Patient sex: M
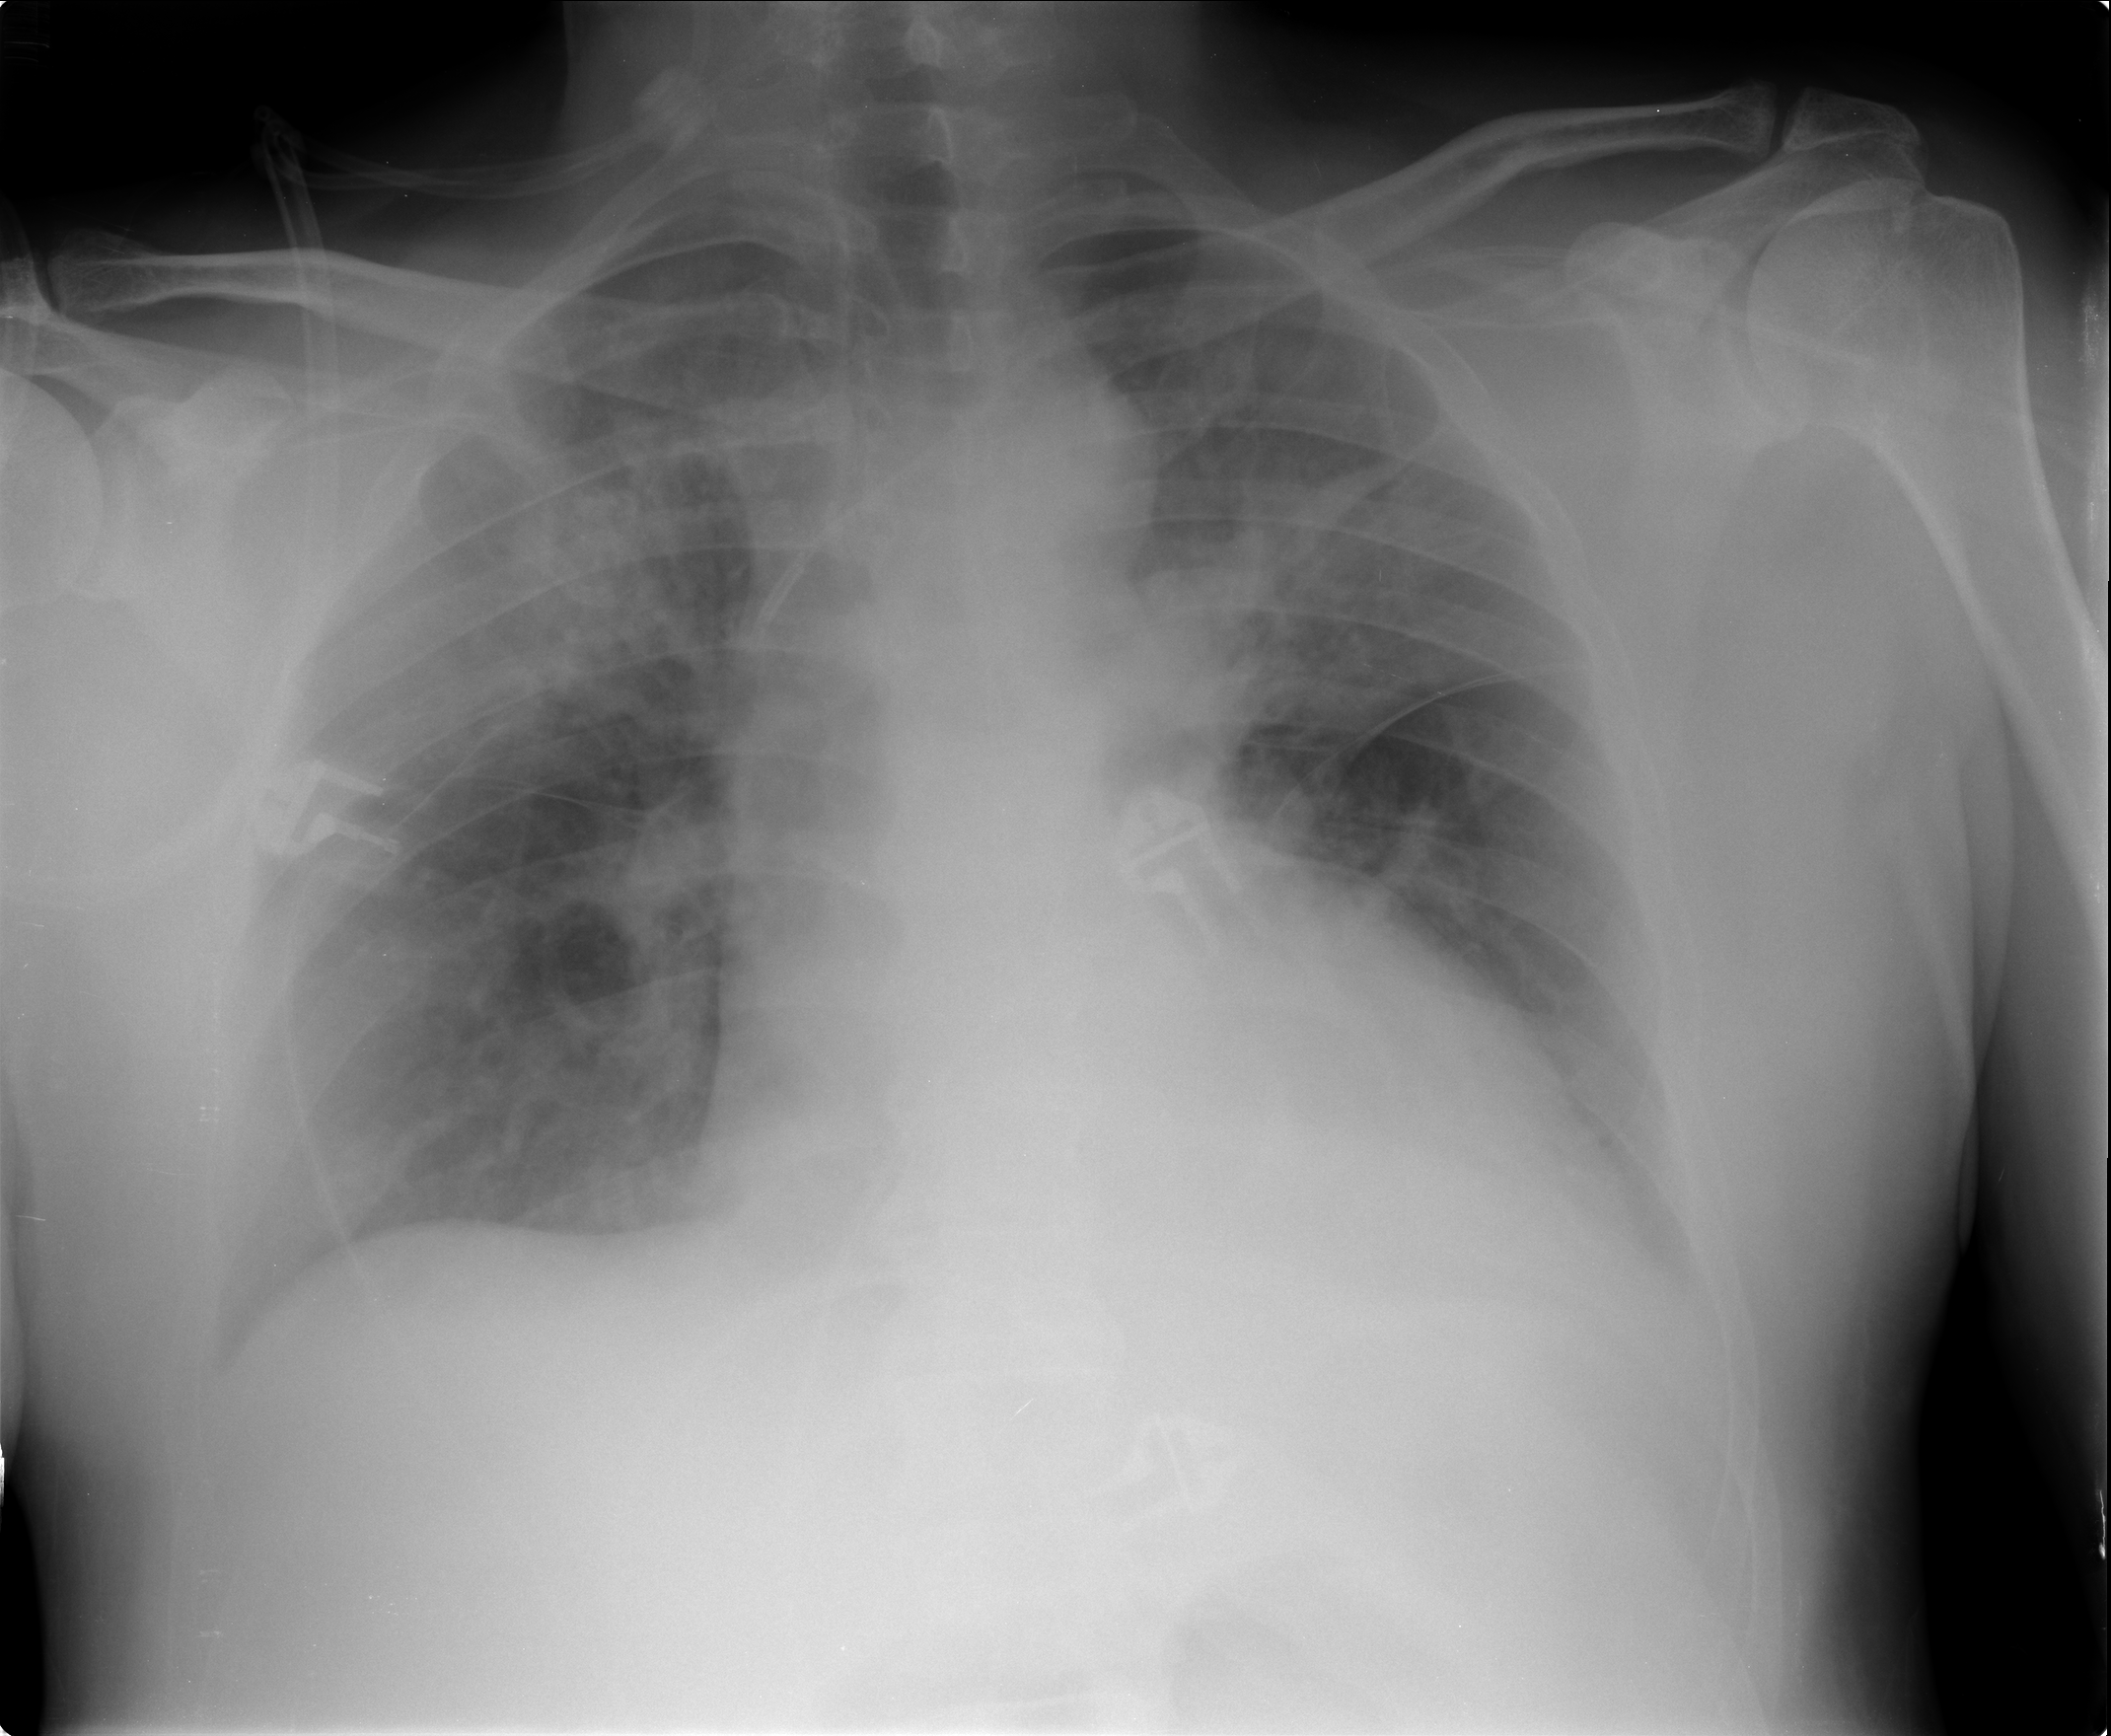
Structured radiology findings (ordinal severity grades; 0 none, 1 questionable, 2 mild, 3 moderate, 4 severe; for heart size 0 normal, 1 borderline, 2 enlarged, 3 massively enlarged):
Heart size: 2
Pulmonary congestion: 3
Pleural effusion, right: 0
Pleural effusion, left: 0
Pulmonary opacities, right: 3
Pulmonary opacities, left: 2
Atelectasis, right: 2
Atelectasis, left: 2